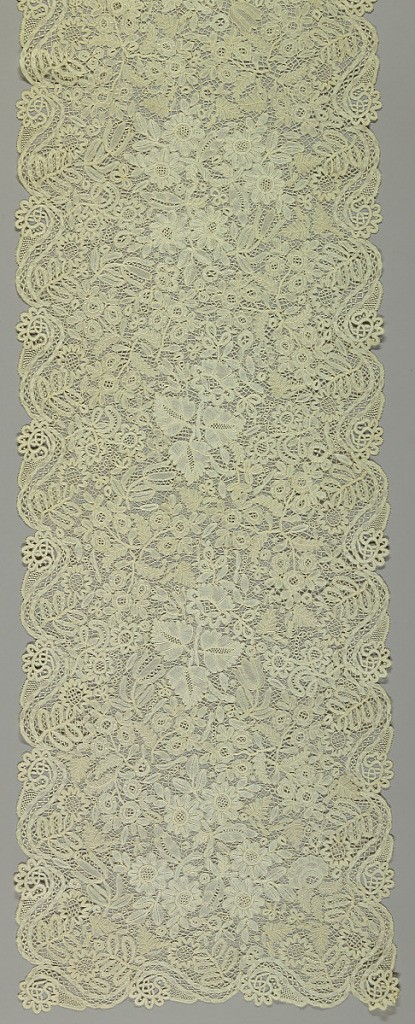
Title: Shawl or stole
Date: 19th century
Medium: linen Technique: bobbin lace (Brussels or Honiton style)
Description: Shawl or stole of Honiton bobbin lace in a dense floral pattern.